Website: crate-barrel
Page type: account-selection
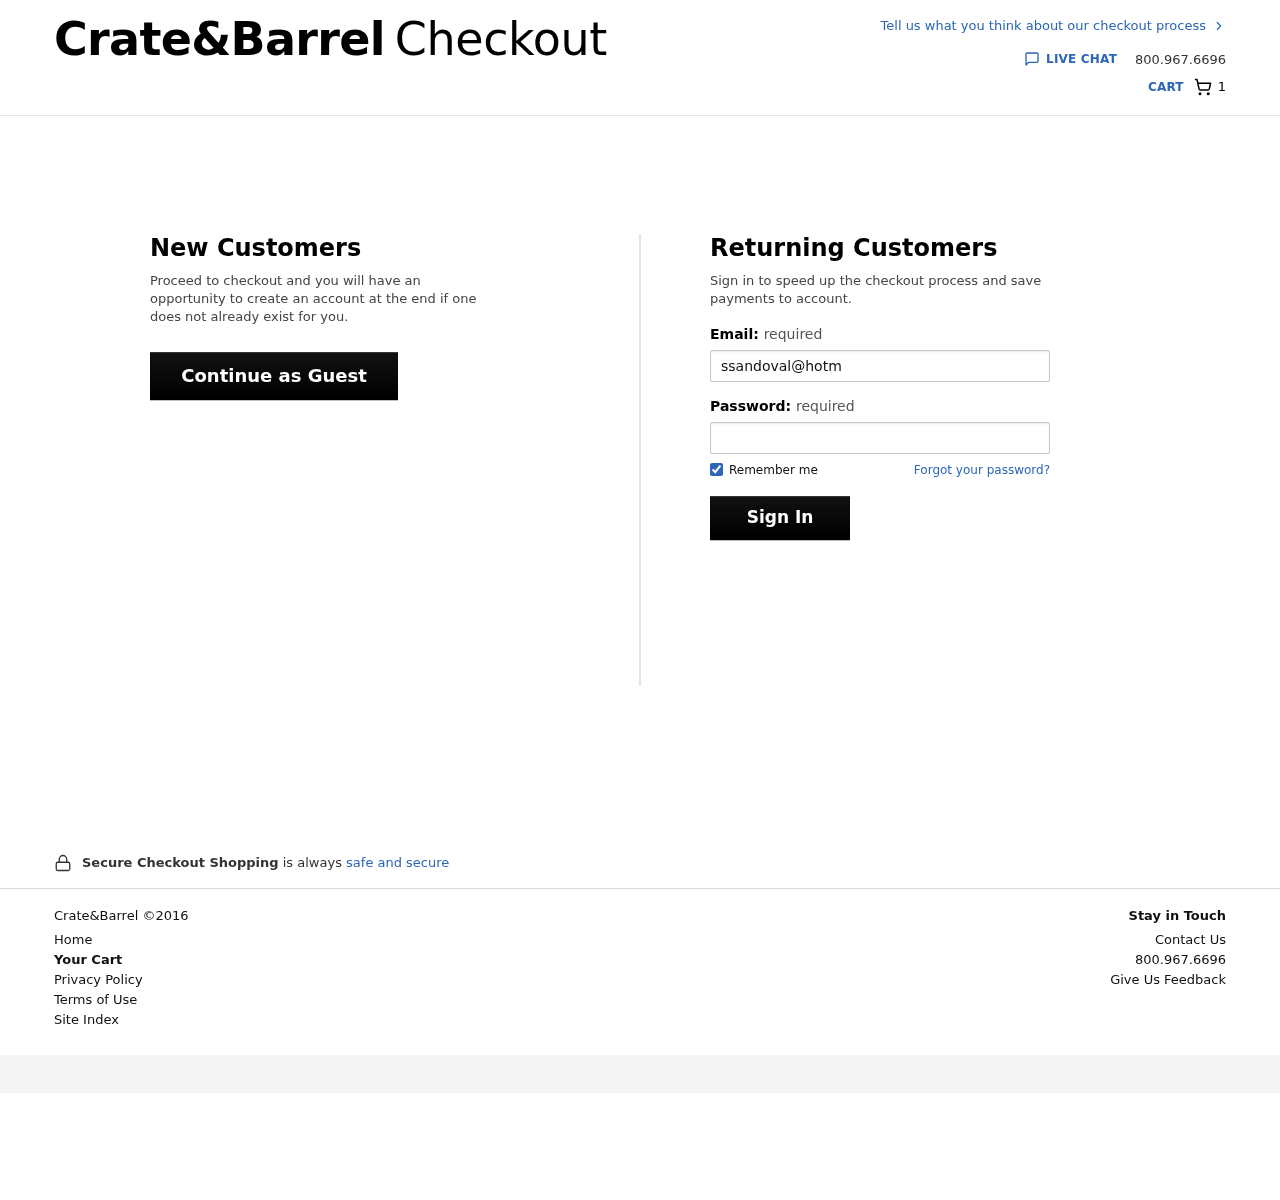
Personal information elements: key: PII_EMAIL
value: ssandoval@hotmail.com
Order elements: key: ORDER_NUM_ITEMS
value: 1